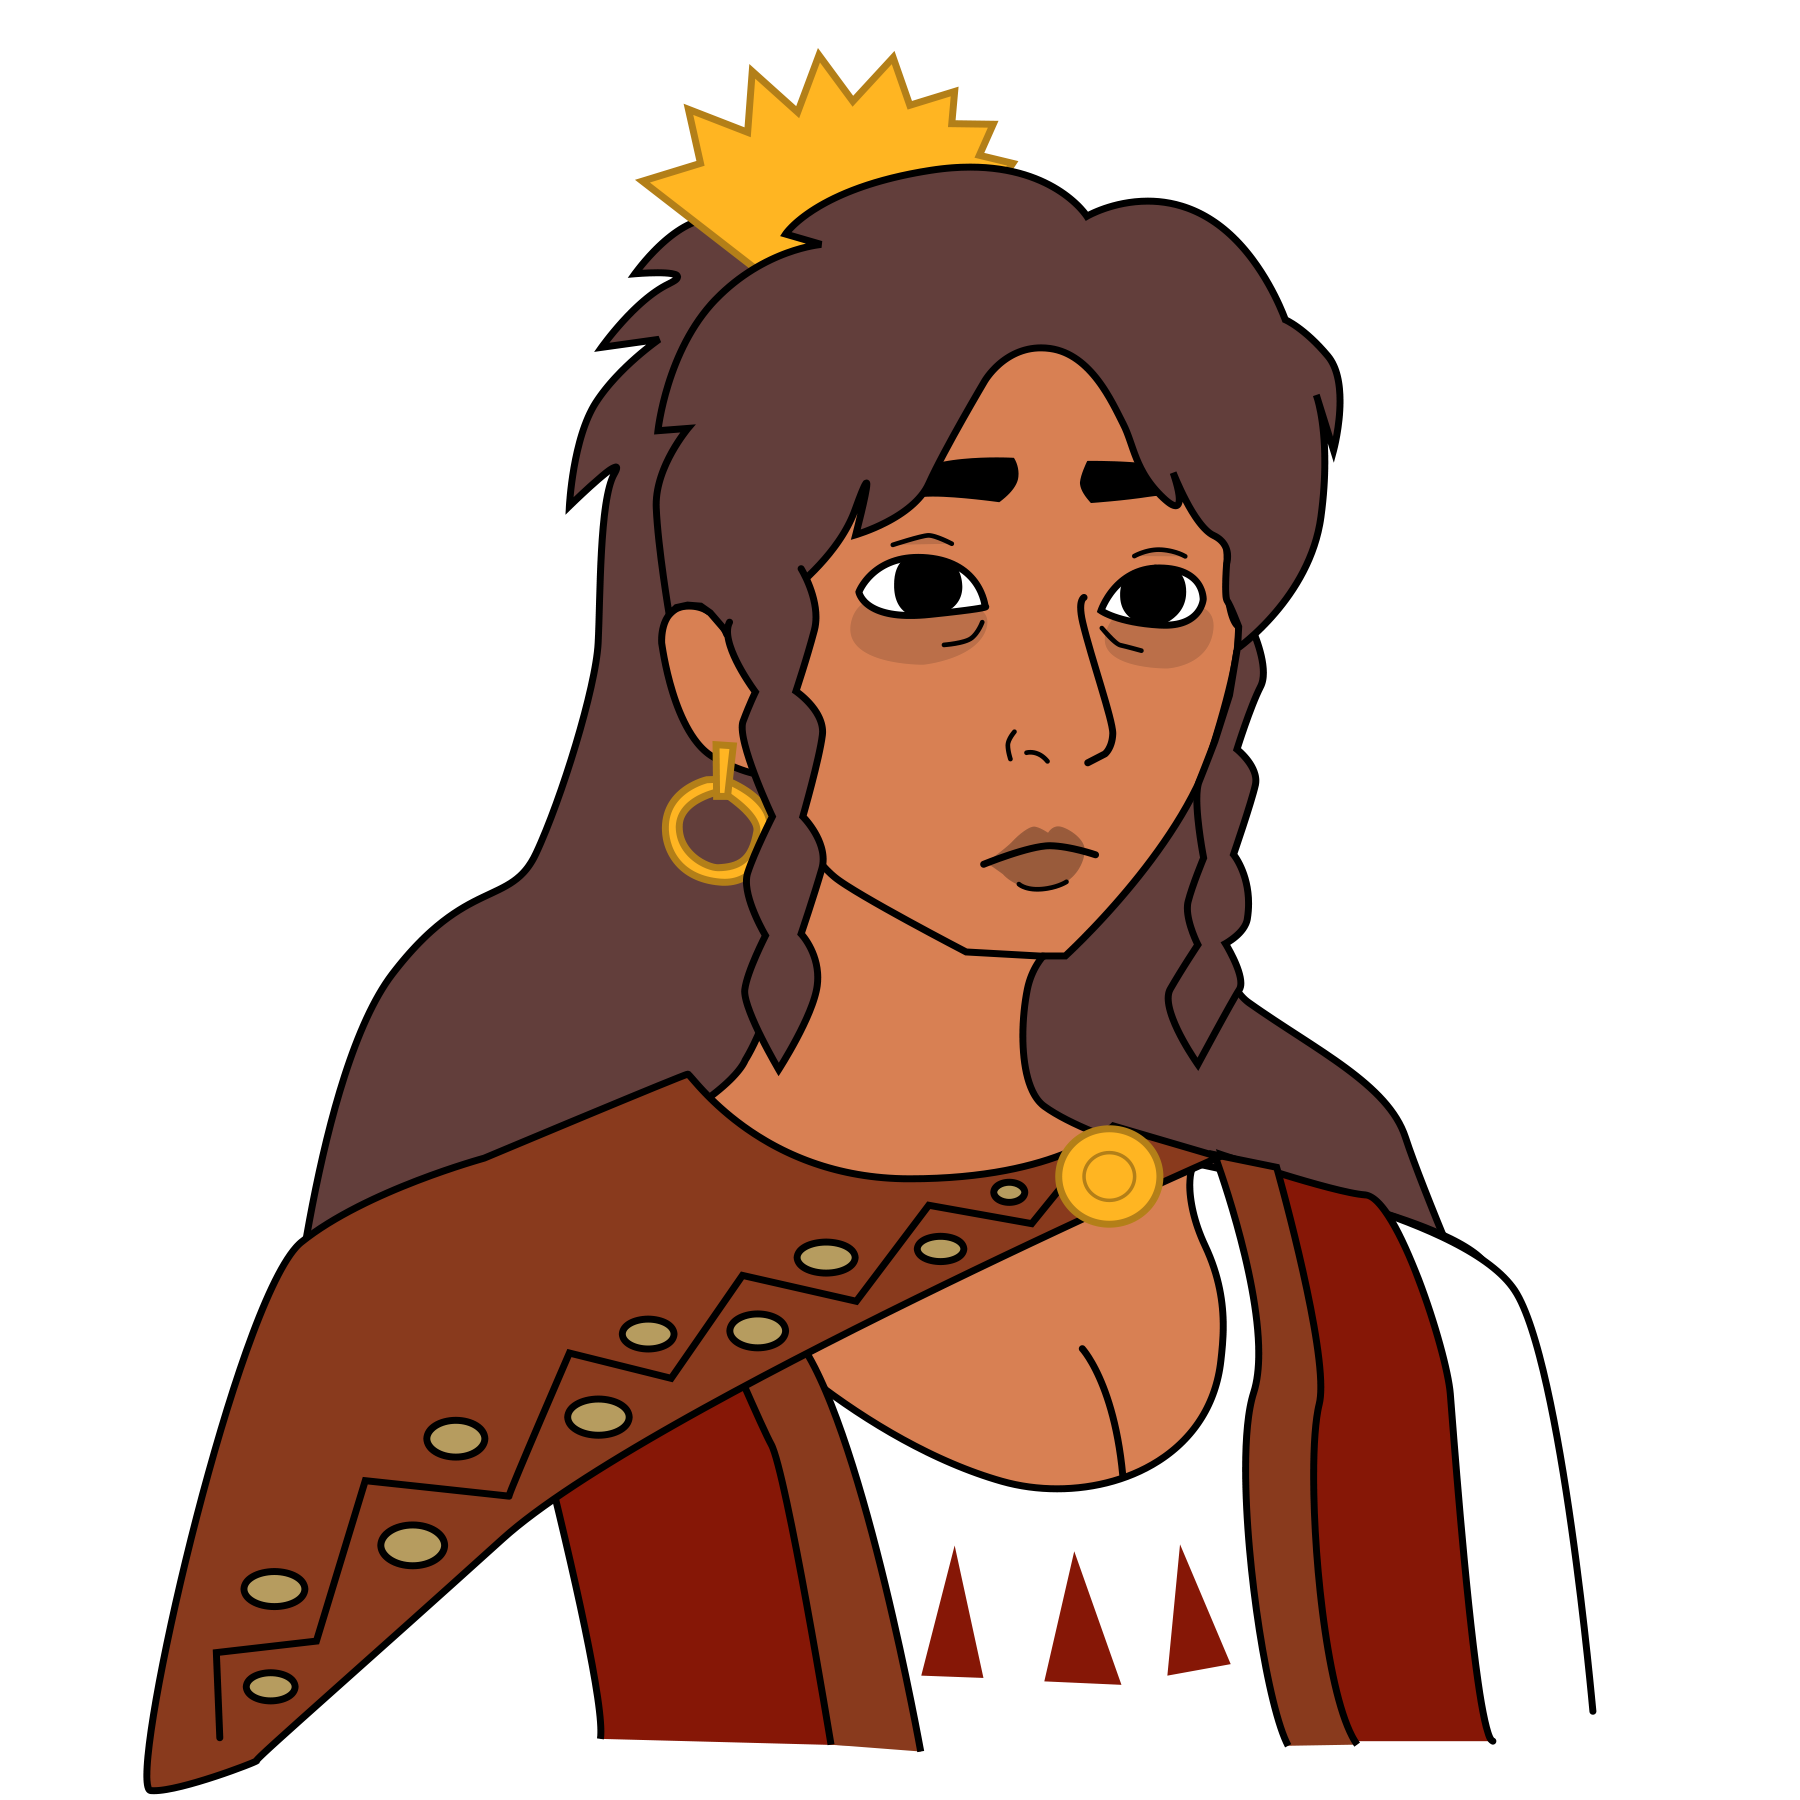
Label: 5_Doomer_Girl